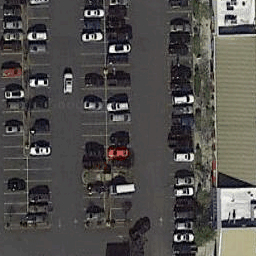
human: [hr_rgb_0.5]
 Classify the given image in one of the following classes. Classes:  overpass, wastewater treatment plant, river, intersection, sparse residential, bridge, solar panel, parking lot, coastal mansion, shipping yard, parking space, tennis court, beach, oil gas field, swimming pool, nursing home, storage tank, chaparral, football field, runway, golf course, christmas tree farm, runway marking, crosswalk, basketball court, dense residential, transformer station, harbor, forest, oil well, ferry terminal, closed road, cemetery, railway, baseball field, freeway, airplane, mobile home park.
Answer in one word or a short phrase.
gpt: parking lot